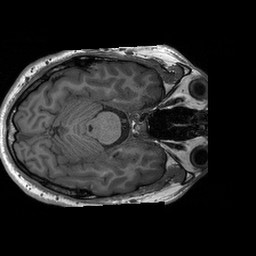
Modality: T1w
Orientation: axial
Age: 32
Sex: male
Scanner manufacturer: siemens
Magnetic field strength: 3 T
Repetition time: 2.3 s
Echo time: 0.00233 s